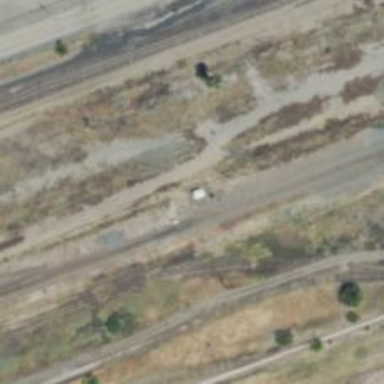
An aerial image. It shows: Junction on the railway.